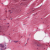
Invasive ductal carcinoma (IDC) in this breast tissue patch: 0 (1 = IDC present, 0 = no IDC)